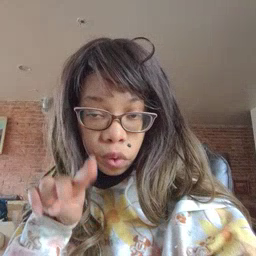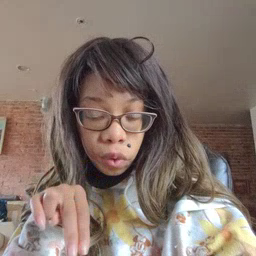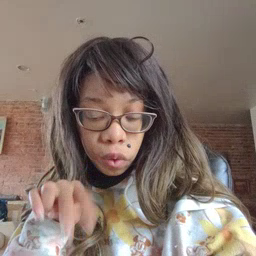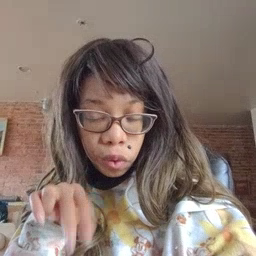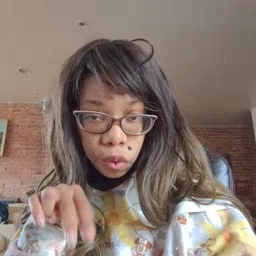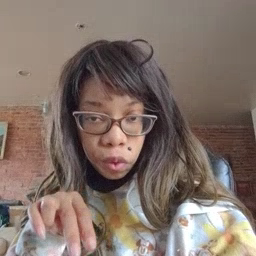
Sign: read